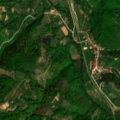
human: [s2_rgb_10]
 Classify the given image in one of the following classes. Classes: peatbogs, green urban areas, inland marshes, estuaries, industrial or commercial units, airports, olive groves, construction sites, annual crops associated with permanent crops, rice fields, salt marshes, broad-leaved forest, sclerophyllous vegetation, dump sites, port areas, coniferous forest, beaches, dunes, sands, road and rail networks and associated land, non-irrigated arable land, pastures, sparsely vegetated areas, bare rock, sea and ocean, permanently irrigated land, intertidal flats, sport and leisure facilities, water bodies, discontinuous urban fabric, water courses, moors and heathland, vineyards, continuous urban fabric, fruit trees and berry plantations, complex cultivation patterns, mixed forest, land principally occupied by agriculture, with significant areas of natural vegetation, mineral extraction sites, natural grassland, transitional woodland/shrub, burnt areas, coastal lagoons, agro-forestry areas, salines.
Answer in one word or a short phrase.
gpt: complex cultivation patterns, land principally occupied by agriculture, with significant areas of natural vegetation, broad-leaved forest, transitional woodland/shrub